Question: this error not display on creation of record
only come when update

please help..
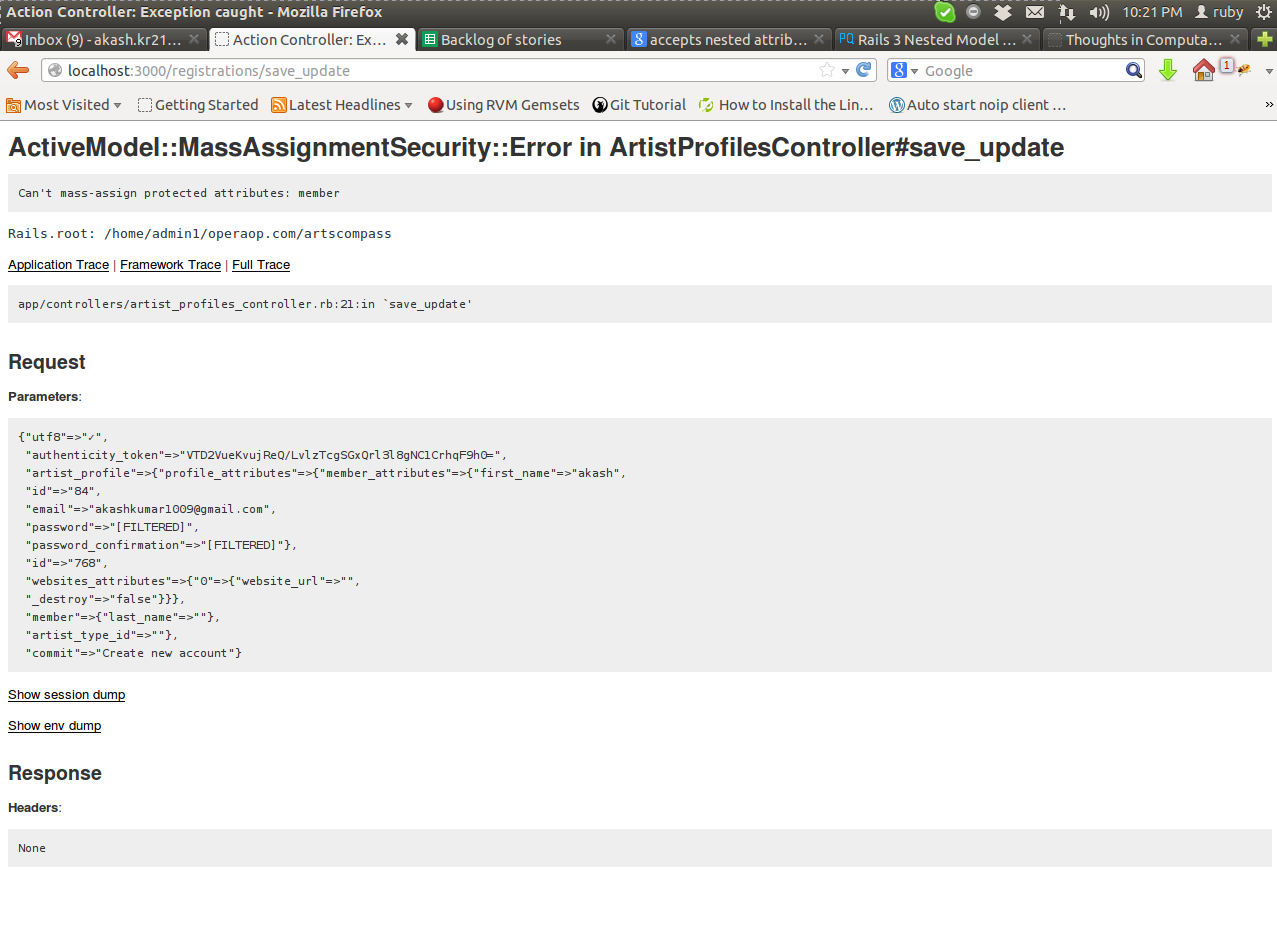
Answer: Your code in edit template seems to be the source of this problem. You must have defined member's last_name without using the fields_for object.
'''
<%= f.fields_for :member do |member| %>
<%= member.text_field :first_name %>
... # Other attributes
<%= member.text_field :last_name %> # make sure you are using the fields_for instance (member in this example) here.
<% end %>
'''